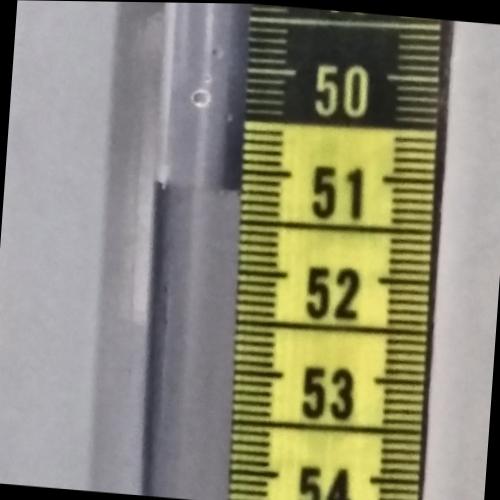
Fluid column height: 9.5 cm